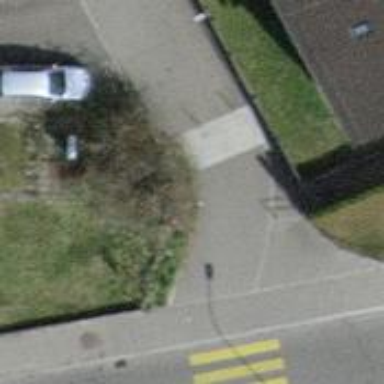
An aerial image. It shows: Residential road with asphalt surface.